Question: Here I have a dom tree parsed from a html page. I want to select a node in the tree, and highlight its corresponding area in the web page (just like google chrome does, illustrated in the image below). Is there any javascript code to implement this? I tried to wrap the selected tag with a tag, but there are some cases it didn't work. What I need is a general way. Any suggestion would be helpful. Thank you!

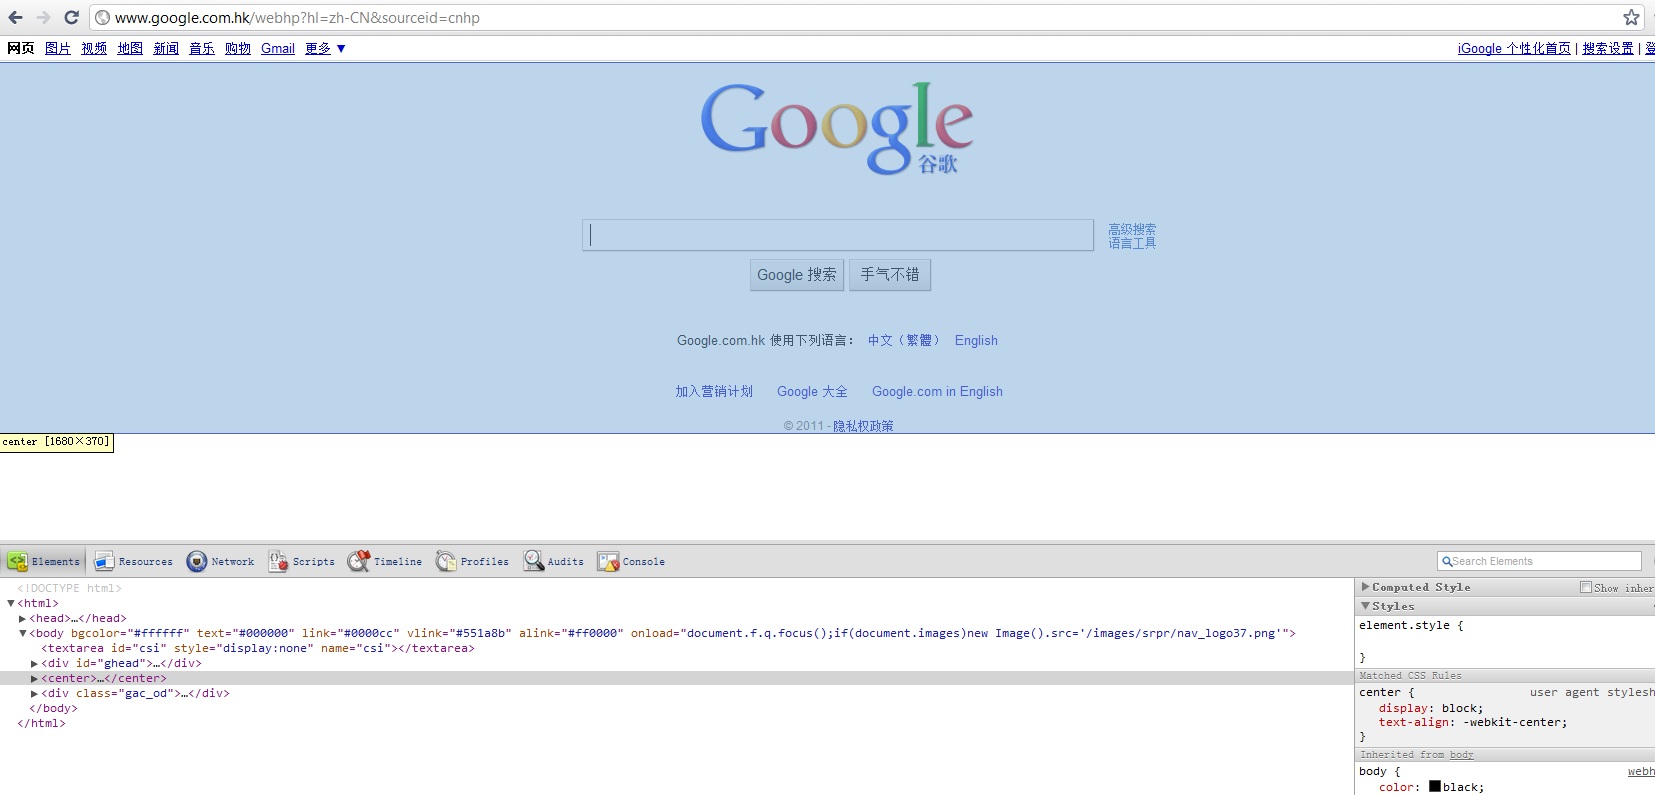
Answer: I'd probably use a div overlay.
So you'd need to get the node's width, height and offset top and left and then overlay that with a div that has a semi-transparent background-image.
Should be fairly easy to do with jQuery